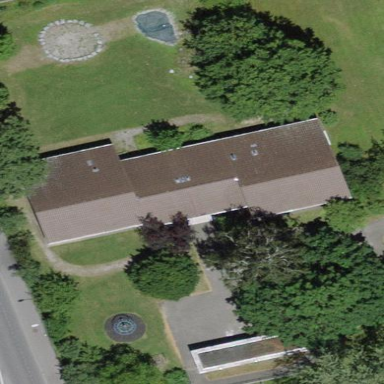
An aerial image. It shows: Kindergarten.